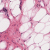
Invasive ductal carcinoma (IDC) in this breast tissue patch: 0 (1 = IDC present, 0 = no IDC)